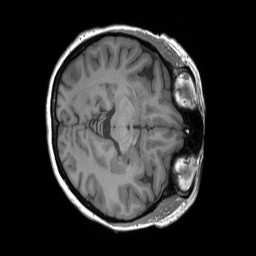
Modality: T1w
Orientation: axial
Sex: female
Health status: ill
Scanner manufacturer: siemens
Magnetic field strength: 3 T
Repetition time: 1.66 s
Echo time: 0.00254 s